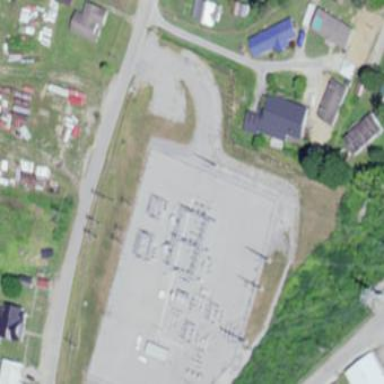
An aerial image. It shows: Power substation.